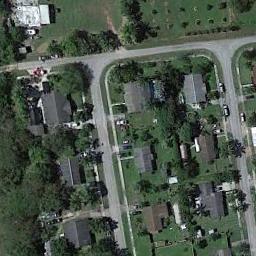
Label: medium_residential